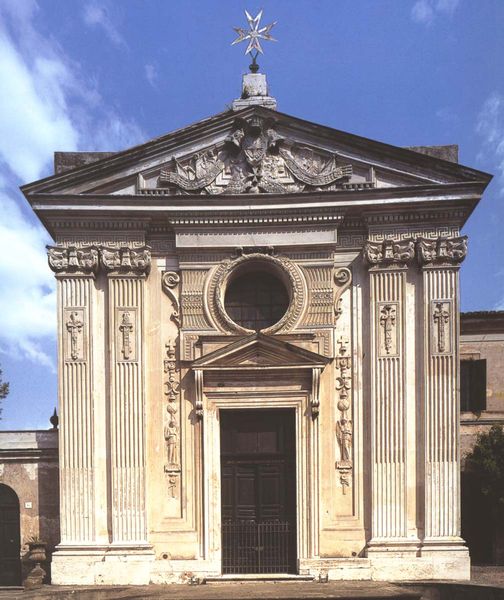
Titel: Rom, S. Maria del Priorato
Künstler: Giovanni Battista Piranesi
Standort: Rom, S. Maria del Priorato (EU - I - Latium)
Schlagwörter: fenster, säule, säulen, tür, stein, rund, relief, foto, fotografie, eingang, stern, kapitell, fries, portal, wappen, okuli, voluten, tempel, tympanon, halbsäulen, eingangsportal, spitzdach, okkuli